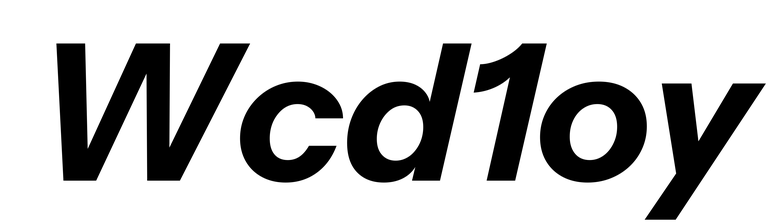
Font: InstrumentSans-Italic_Bold_Italic